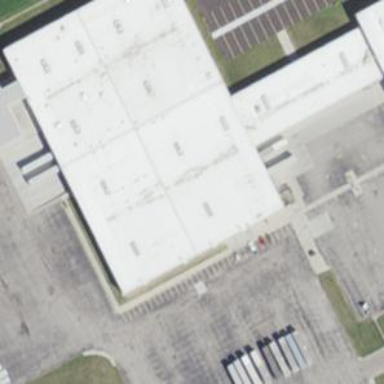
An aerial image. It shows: Warehouse.